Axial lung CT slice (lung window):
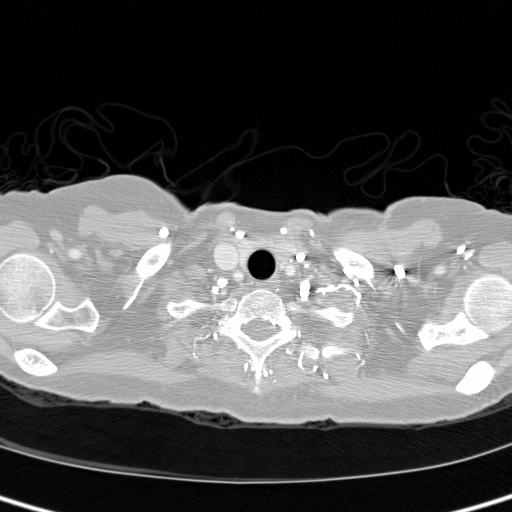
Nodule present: no